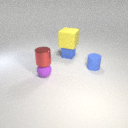
large yellow rubber cube to the right of small red metal cylinder